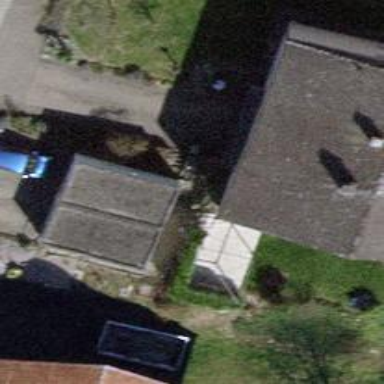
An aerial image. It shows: Garage building.